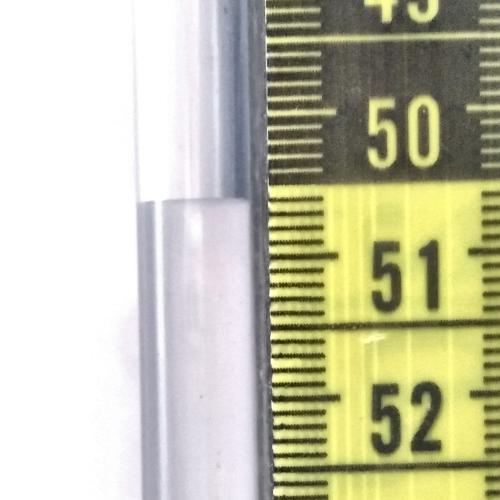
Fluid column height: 50.6 cm